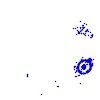
Particle: electron